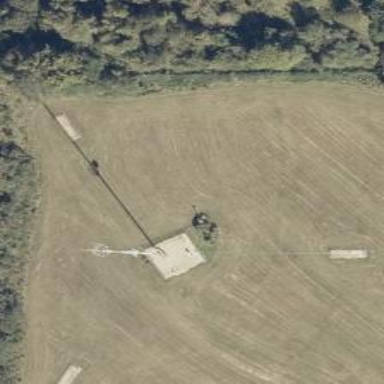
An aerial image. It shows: Man-made mast used for communication purposes.